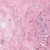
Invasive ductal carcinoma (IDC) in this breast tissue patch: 0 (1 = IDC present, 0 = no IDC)